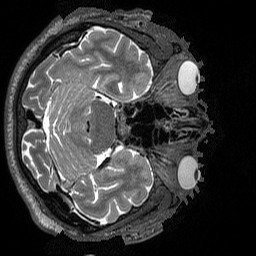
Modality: T2w
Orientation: axial
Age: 66
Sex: male
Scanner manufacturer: siemens
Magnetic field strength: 3 T
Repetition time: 3.2 s
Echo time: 0.564 s